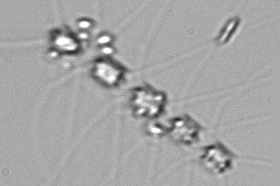
Label: Chaetoceros_didymus_TAG_external_flagellate